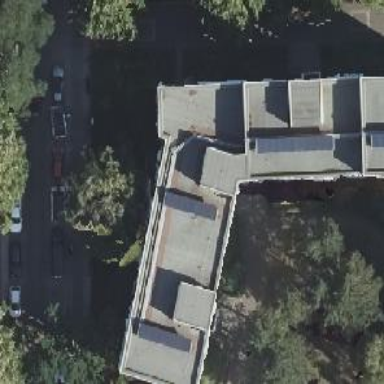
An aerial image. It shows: Flat-roofed residential building with white facade.